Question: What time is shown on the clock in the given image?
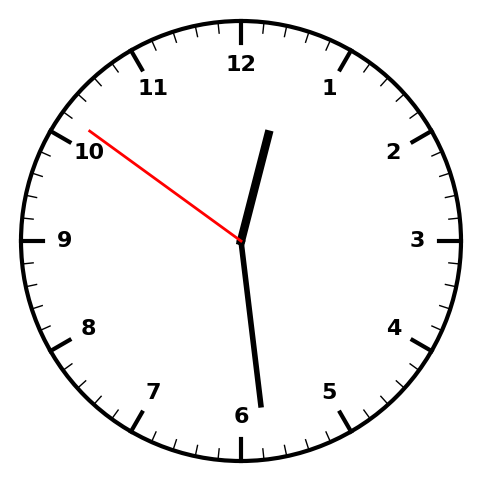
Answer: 12:28:51